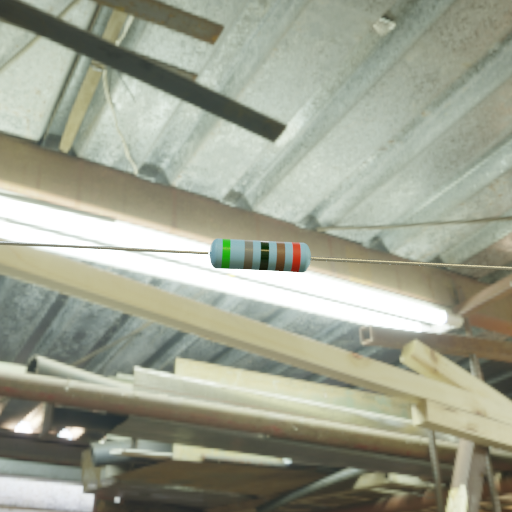
Resistor colour bands (in order): green, gray, black, brown, red